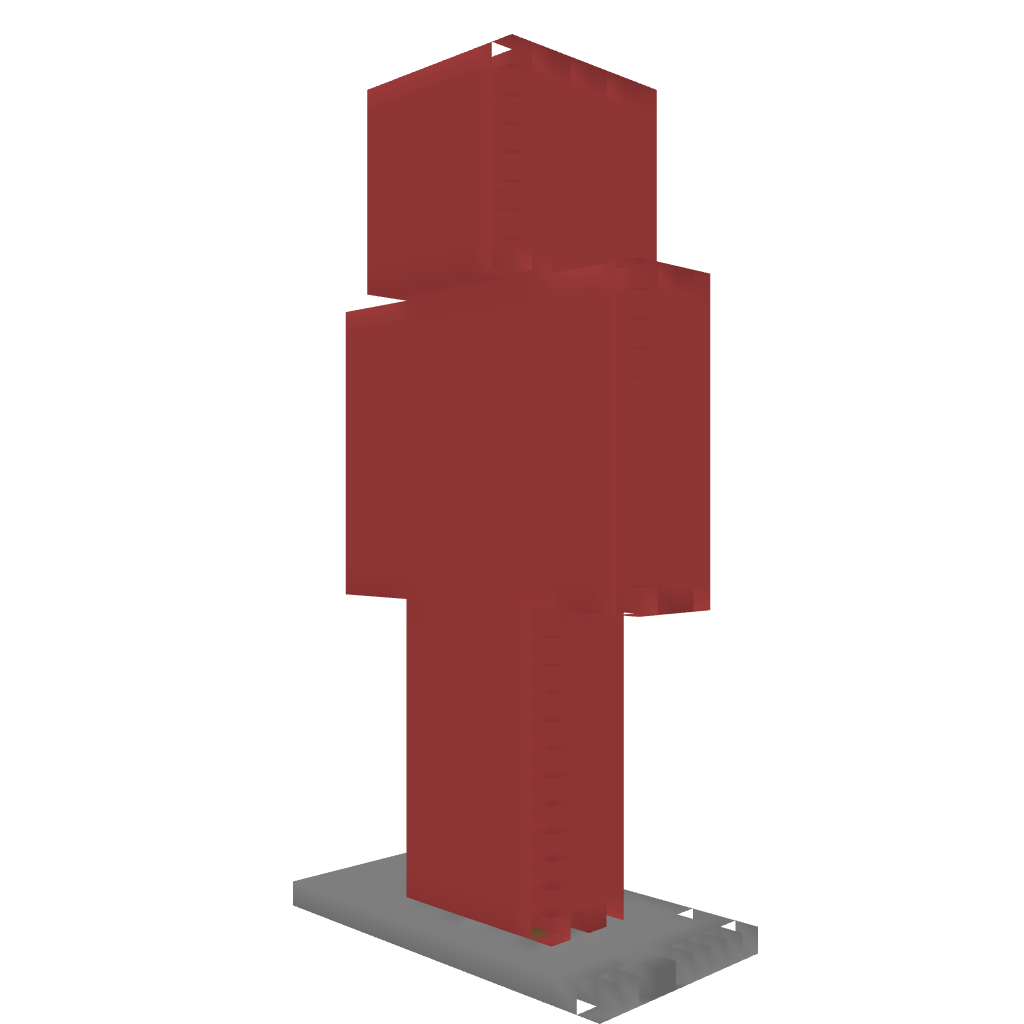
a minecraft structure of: TNTskin good quality